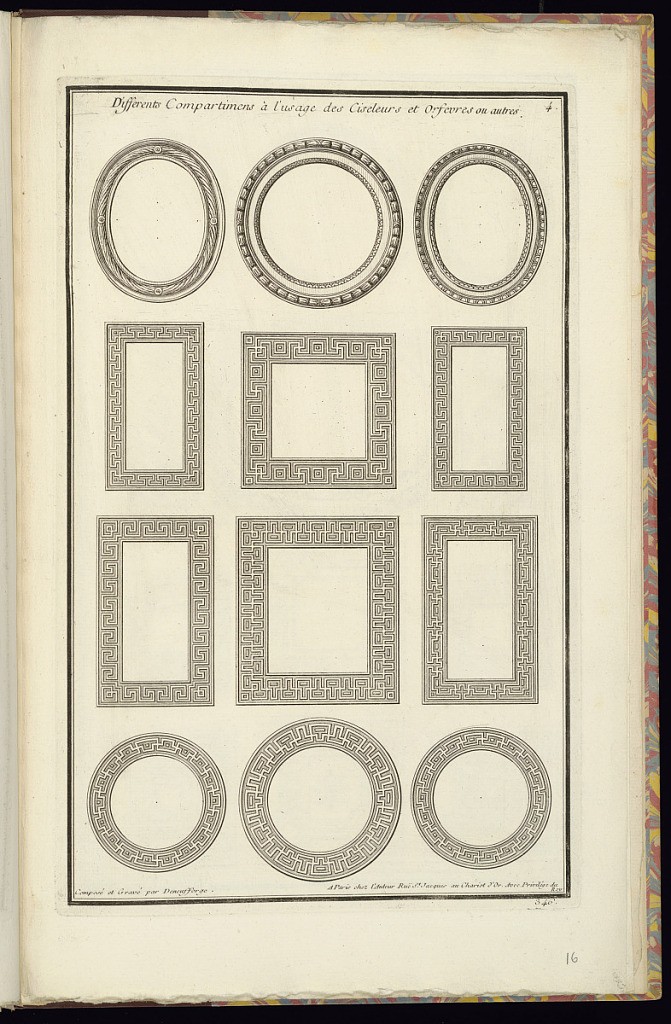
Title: Differents Compartimens à l’usage des Ciseleurs et orfevres ou autres
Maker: Jean-François de Neufforge, Flemish, 1714 – 1791
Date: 1763
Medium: Etching and engraving on laid paper
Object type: Print
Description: Twelve designs for framing devices decorated with neoclassical motifs featuring repeating patterns, lamb's tongue, egg and dart, leaves, and meander or Greek key motifs. The designs vary in shapes and sizes - round, oval, and rectangular. The plate is titled, numbered, and signed.